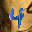
Label: 4